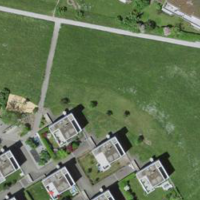
EUNIS habitat code: 24
Species observed at this site:
Allium ursinum
Centaurea scabiosa
Zygaena transalpina
Linaria vulgaris
Silene nutans
Acer pseudoplatanus
Anthyllis vulneraria
Veronica persica
Medicago sativa
Achillea millefolium
Salvia pratensis